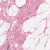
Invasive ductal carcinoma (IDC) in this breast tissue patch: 0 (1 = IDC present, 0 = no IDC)